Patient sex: M
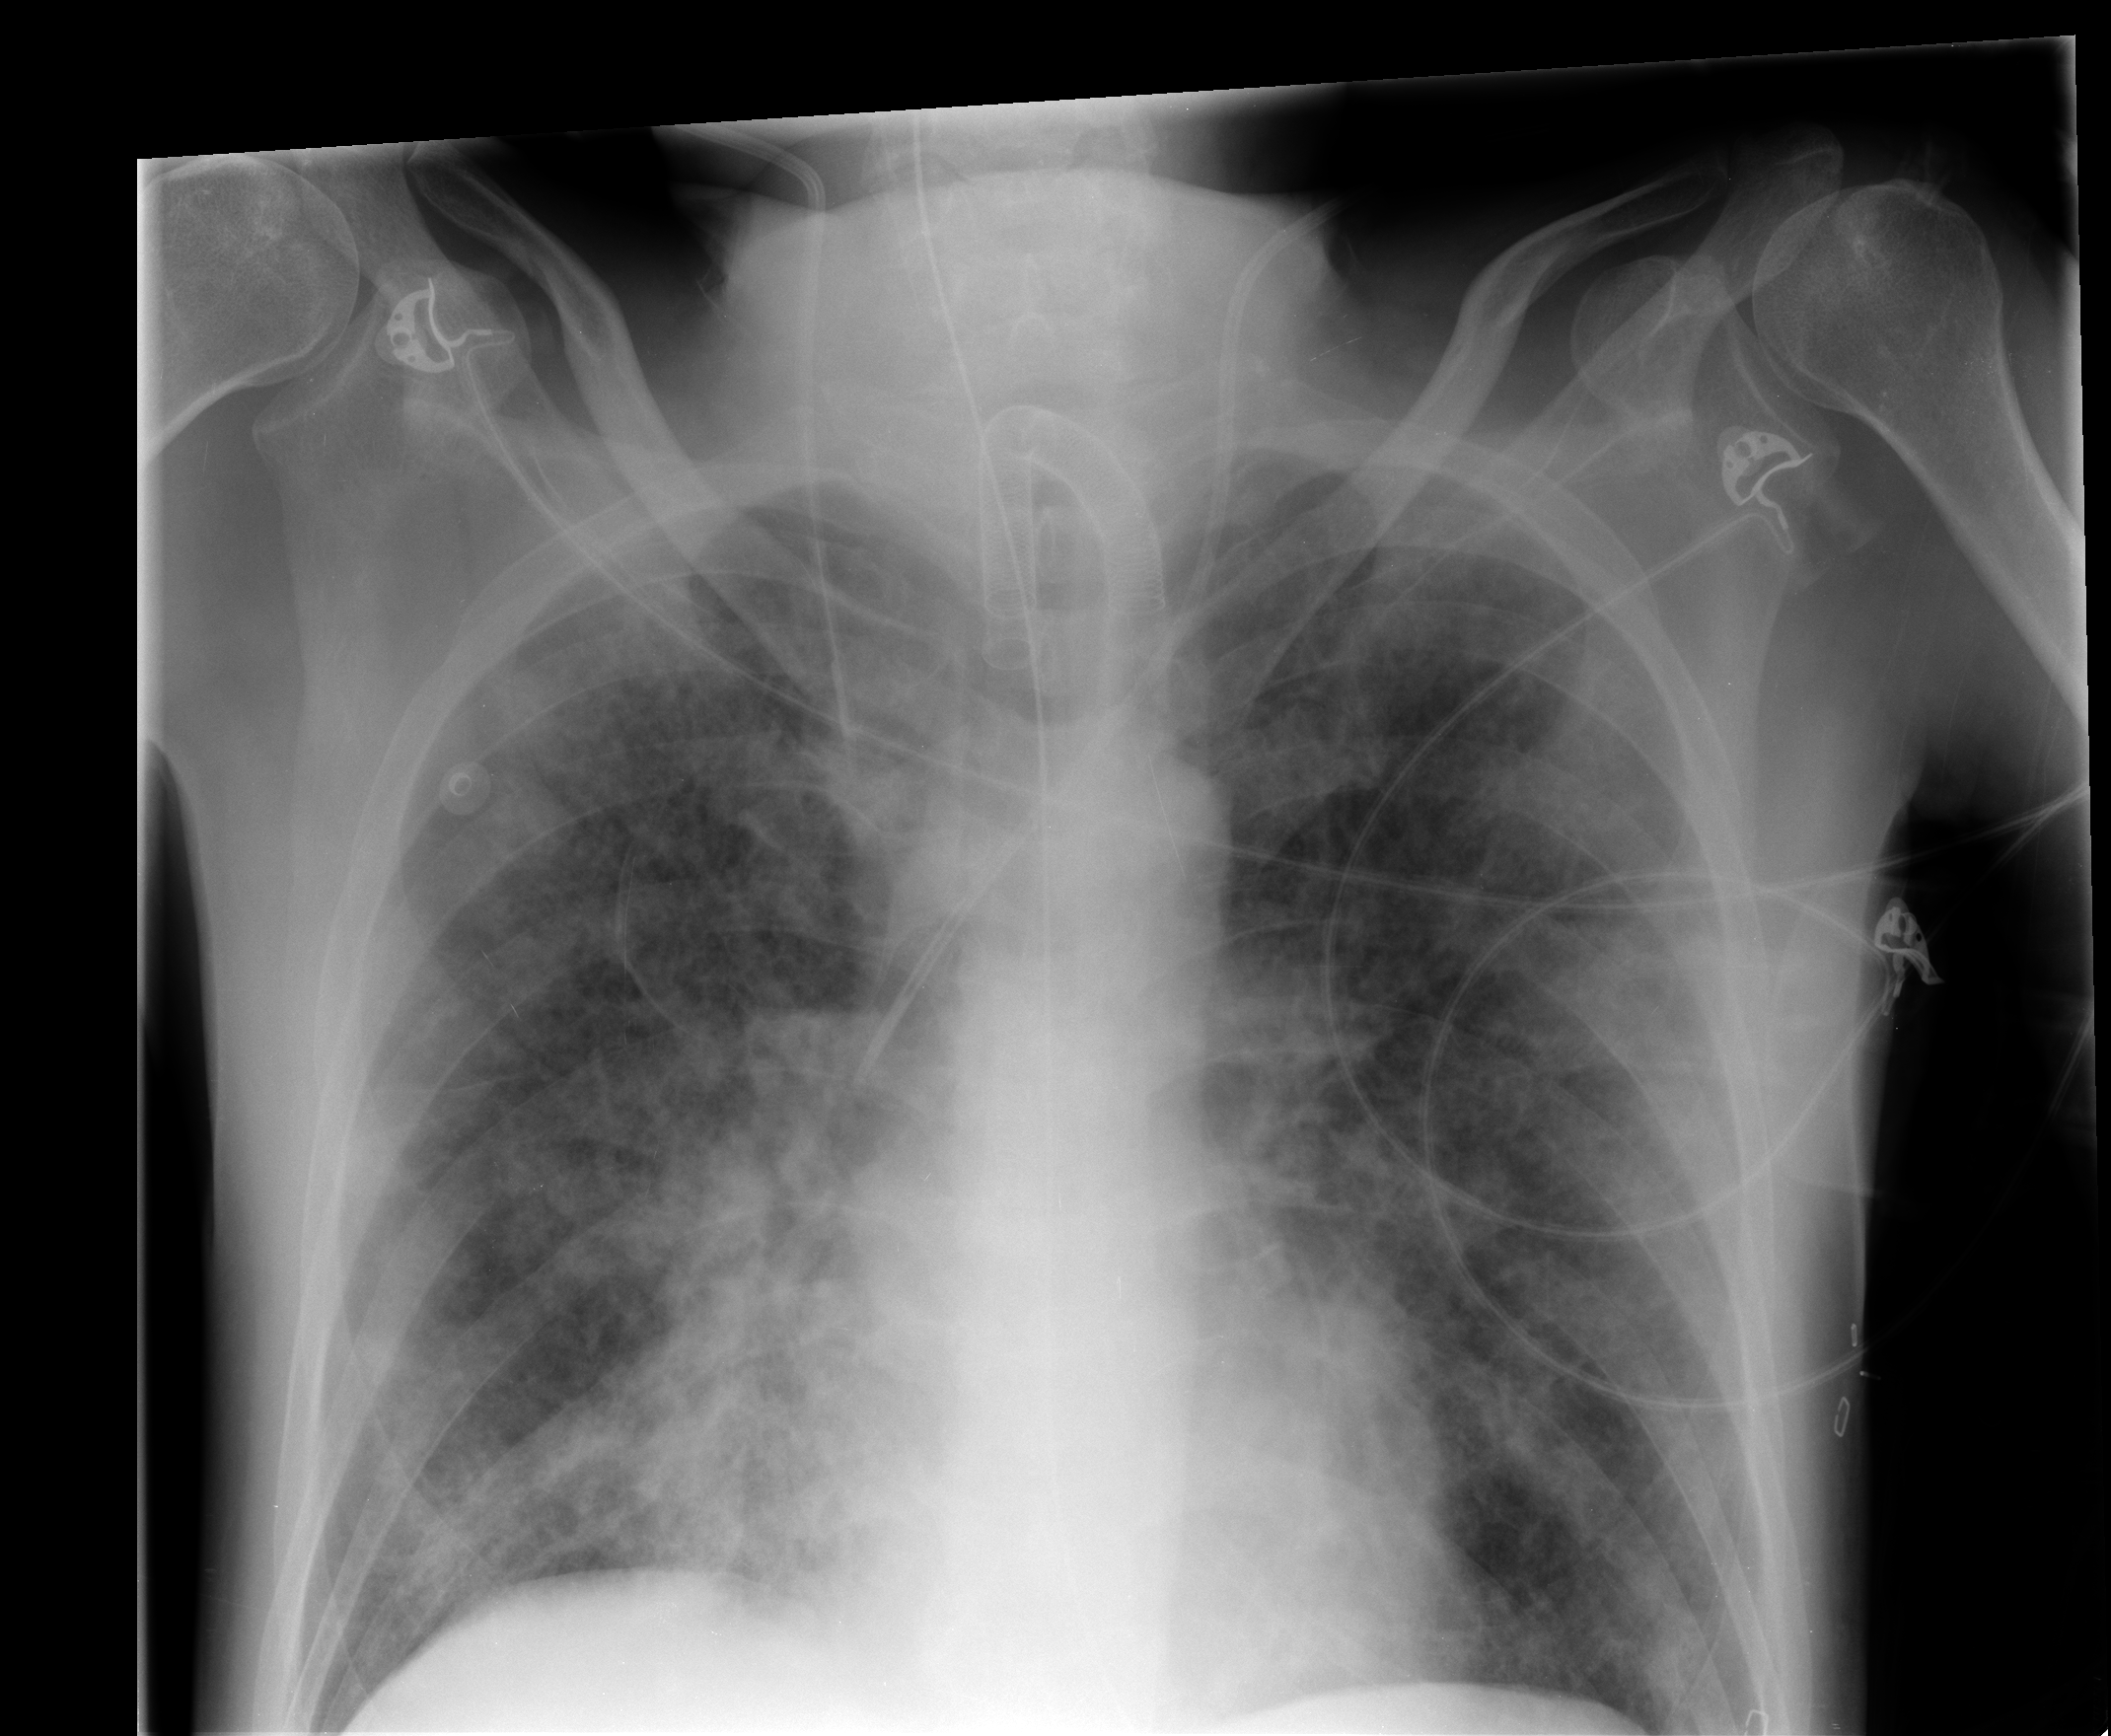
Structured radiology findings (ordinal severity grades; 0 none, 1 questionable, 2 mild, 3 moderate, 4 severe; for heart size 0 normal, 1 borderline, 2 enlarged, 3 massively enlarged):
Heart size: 0
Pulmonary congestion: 2
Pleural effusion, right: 1
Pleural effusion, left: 0
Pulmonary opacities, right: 2
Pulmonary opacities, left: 2
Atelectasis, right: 2
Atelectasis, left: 2